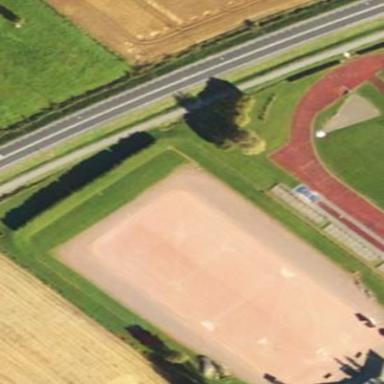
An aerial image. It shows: Baseball pitch with artificial turf for leisure and sports activities.